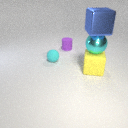
large yellow rubber cube to the right of small cyan rubber sphere